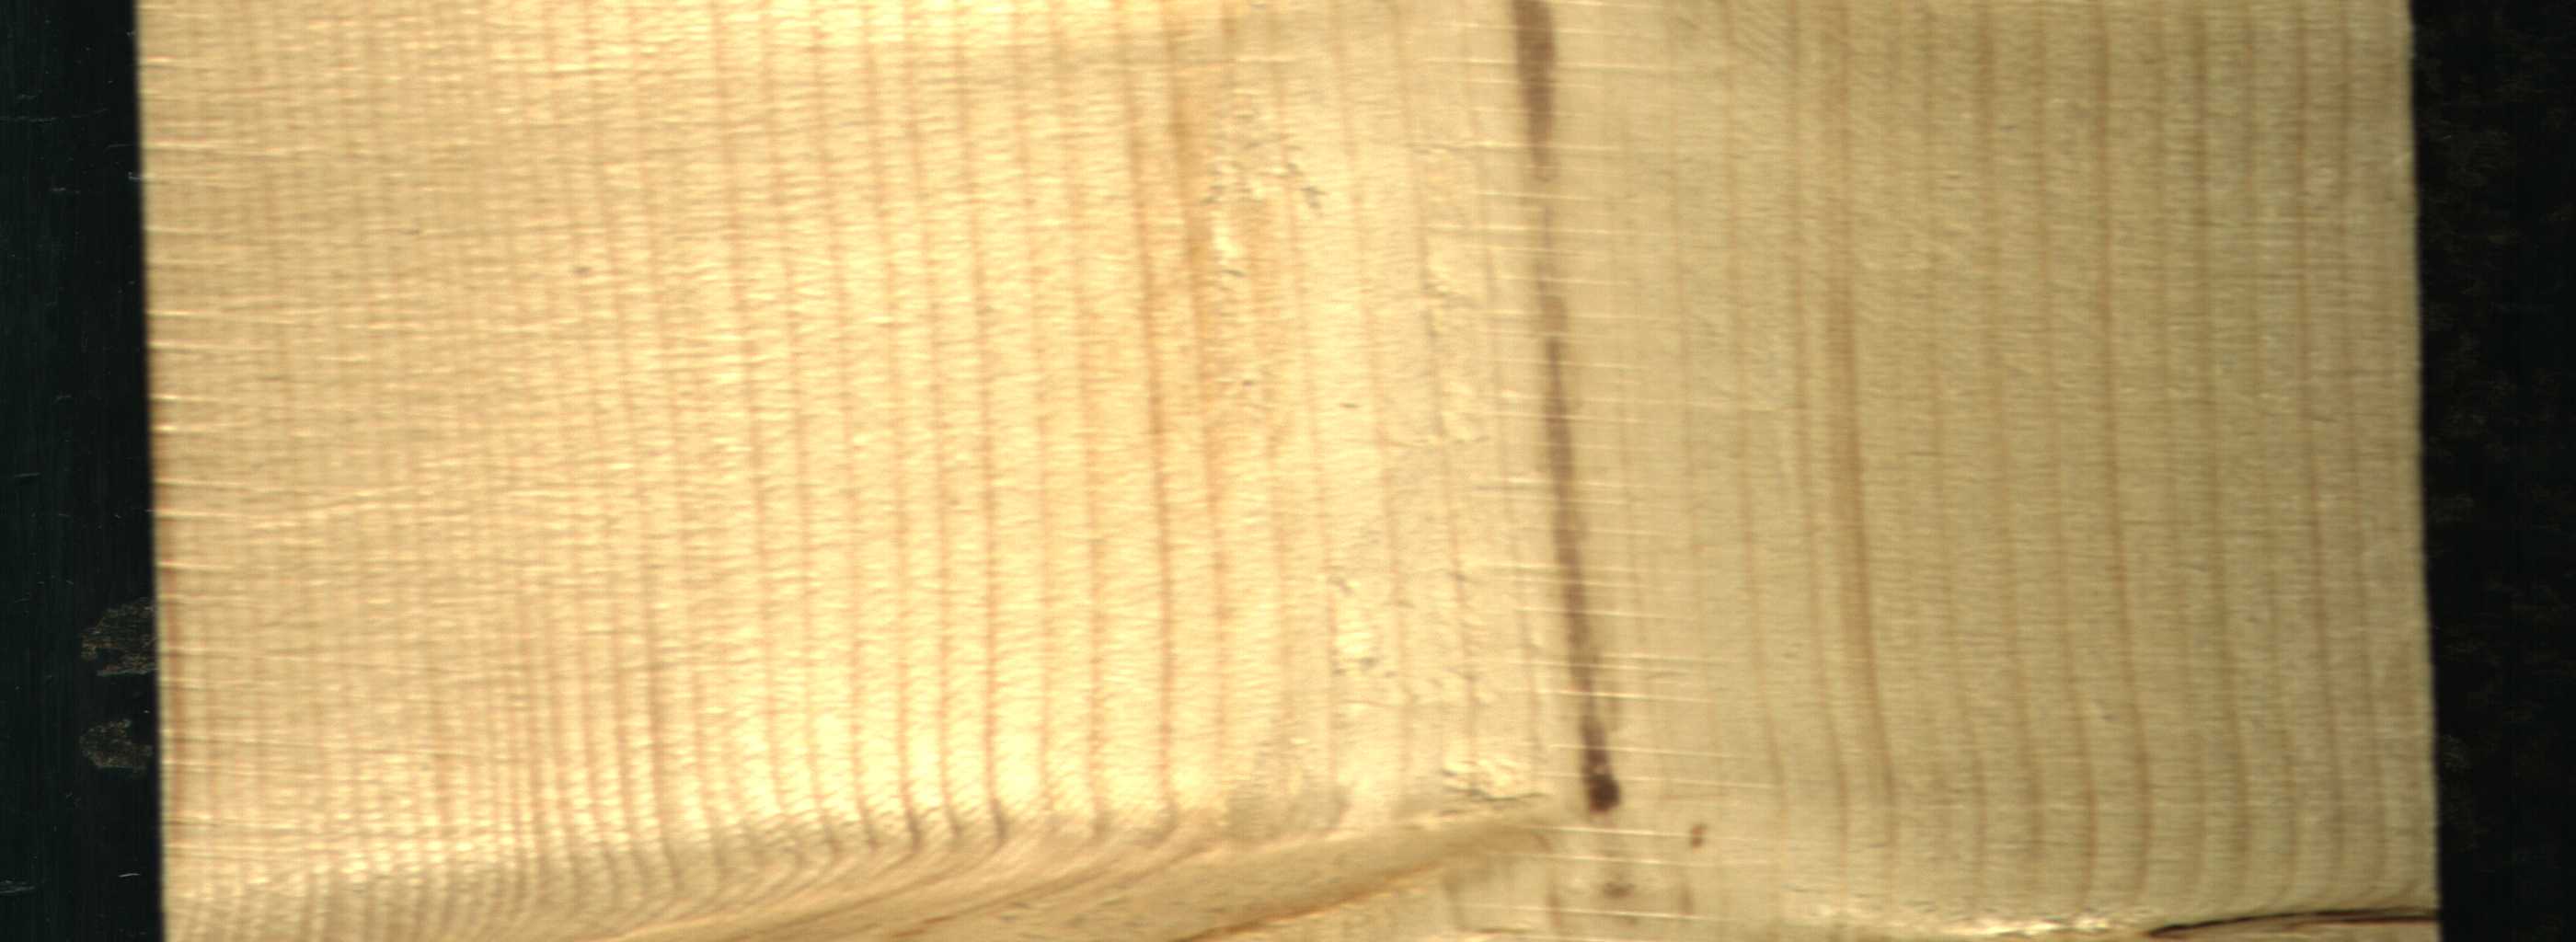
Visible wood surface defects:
Quartzity
Quartzity
Dead_Knot
Live_Knot